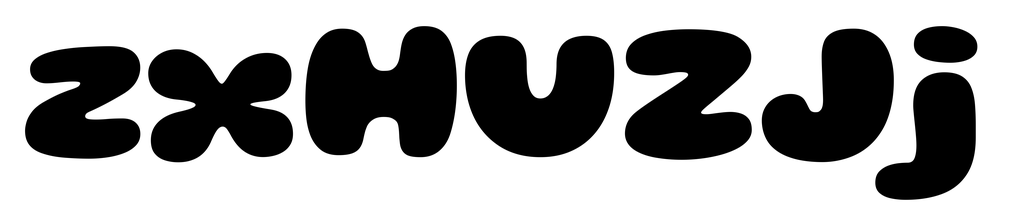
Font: Gluten_Black